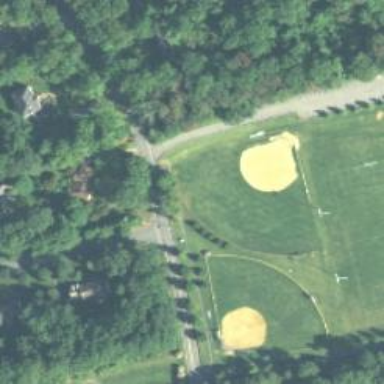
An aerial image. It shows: Softball pitch for leisure sports.